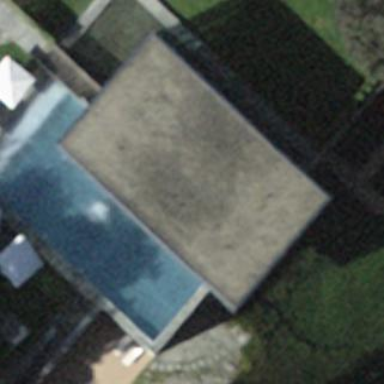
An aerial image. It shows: Swimming pool located in leisure land.